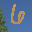
Label: 6